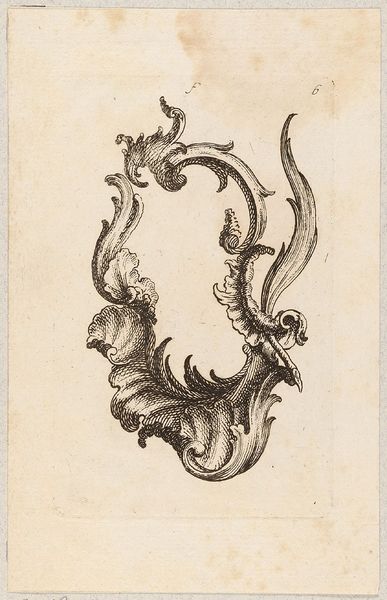
Titel: Rocaille-Kartusche, Blatt 6 aus der Folge 'Kartuschen'
Künstler: Georg Christoph Kilian
Standort: Hamburg
Institution: Museum für Kunst und Gewerbe Hamburg
Schlagwörter: rokoko, papier, grafik, graphik, kartusche, fotografie, photographie, druckgraphik, druckgrafik, radierung, rocaille, style, reproduktionen, druckerzeugnisse, ornamentstich, vorlageblätter